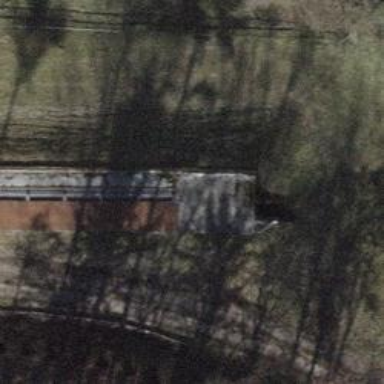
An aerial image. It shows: Retaining wall.